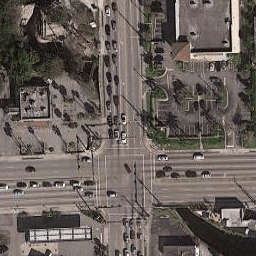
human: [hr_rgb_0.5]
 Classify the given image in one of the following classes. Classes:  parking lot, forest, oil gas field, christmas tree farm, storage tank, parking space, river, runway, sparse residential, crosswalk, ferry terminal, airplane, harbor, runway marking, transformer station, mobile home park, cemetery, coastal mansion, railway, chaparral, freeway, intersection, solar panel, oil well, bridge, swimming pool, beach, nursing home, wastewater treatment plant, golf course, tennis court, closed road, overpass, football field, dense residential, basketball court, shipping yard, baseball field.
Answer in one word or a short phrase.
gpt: intersection